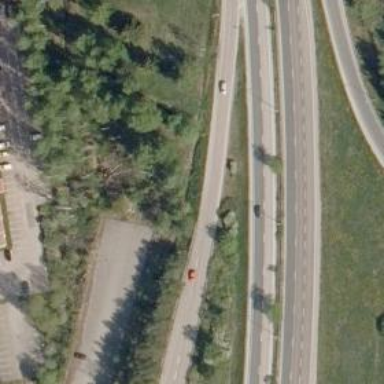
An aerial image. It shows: Trunk link road with asphalt surface.